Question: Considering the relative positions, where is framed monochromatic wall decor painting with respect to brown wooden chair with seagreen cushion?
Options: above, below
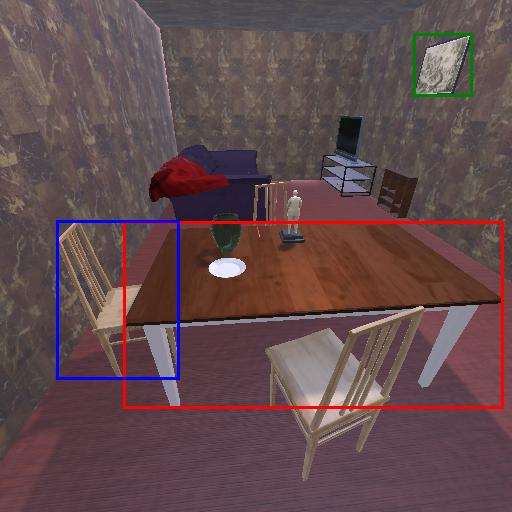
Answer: above